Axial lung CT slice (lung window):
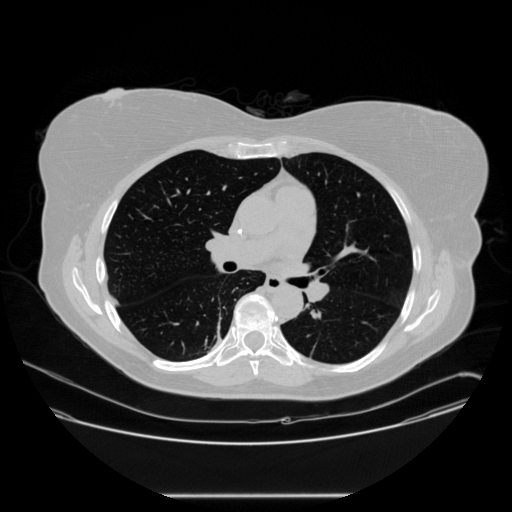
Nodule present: no